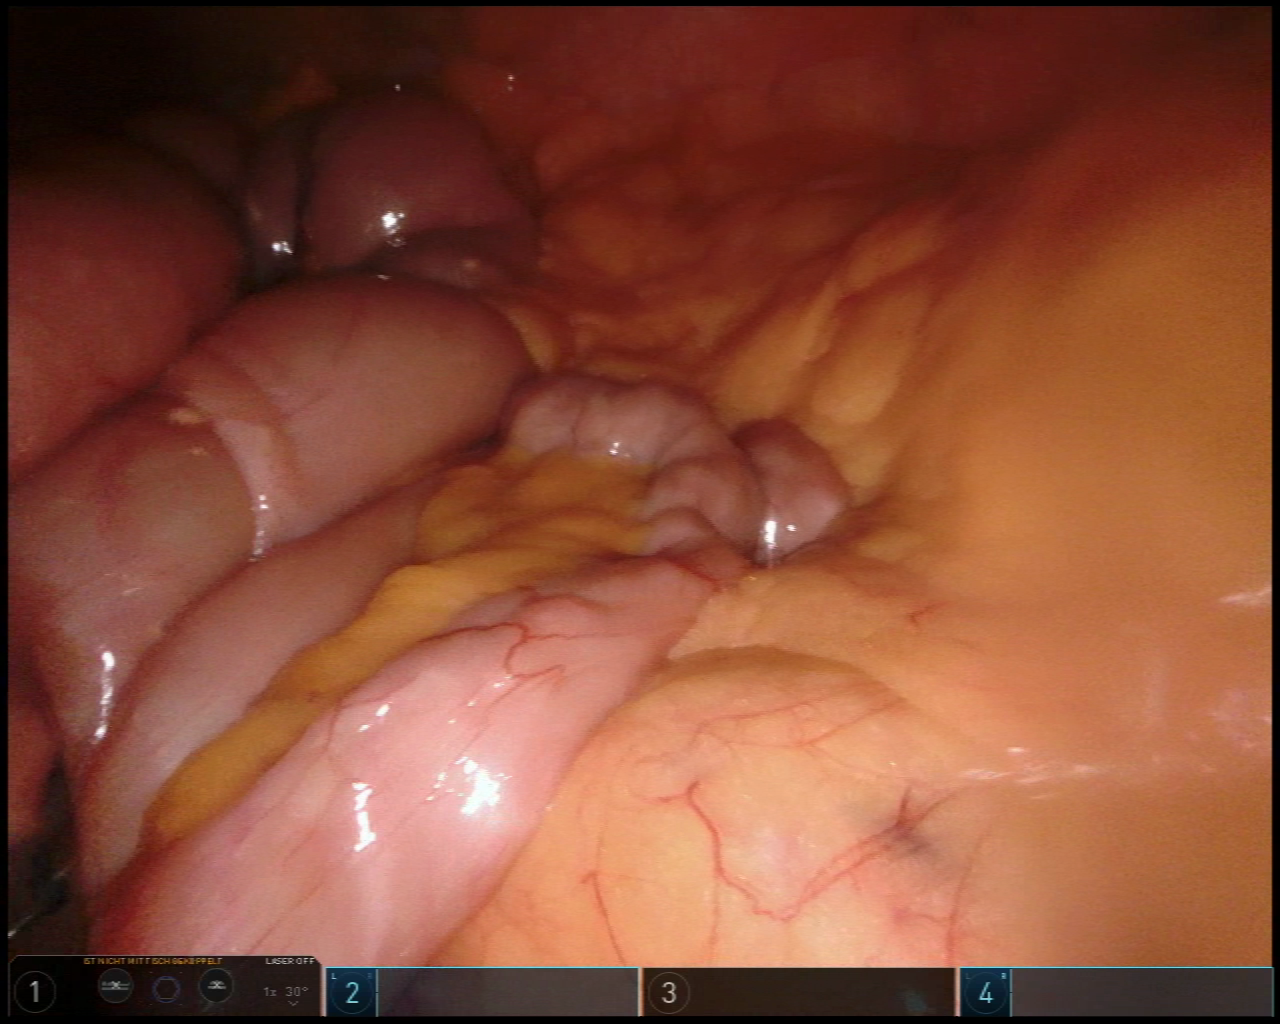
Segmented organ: small_intestine
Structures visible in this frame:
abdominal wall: yes
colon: no
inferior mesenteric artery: no
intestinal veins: no
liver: no
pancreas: no
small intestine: yes
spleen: no
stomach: no
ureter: no
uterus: no
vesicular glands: no